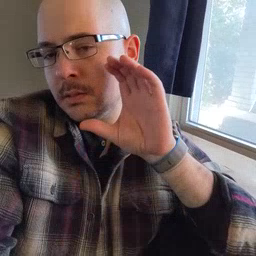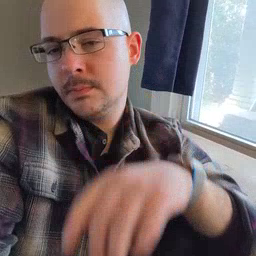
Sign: listen